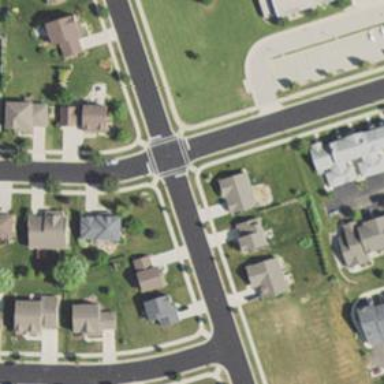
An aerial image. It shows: Footway crossing.